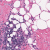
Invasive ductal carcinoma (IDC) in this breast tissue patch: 0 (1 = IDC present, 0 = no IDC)